Question: I have VS2015 installed, and previously had VS2017 installed on this machine. Adding an extension on VS2017 seemed to completely break my install, so I figured the next thing to do would be to reinstall VS2017.
Oh how I wish I didn't.
The installer has been failing with "The package manifest failed signature validation" I've tried following steps:
- <URL>- Deleting VS15 registry keys- Installing VS certificates manually- Potentially more.
When running the installer, I am presented with:
<URL>
prior to even selecting a product to install.
When attempting to follow "offline installer" steps at <URL>
On the step where I run:
'''
vs_community.exe --layout e:s2017offline --lang en-US
'''
I am presented with (eventually) a console window:
<URL>
The log files for the installation.
dd_setup_*.log:
'''
[0df4:000c][2017-05-24T08:37:22] Setup Engine v1.10.101, Microsoft Windows NT 10.0.10586.0
[0df4:000c][2017-05-24T08:37:22] Command line: "C:\Program Files (x86)\Microsoft Visual Studio\Installer
esourcespp\ServiceHub\Hosts\Microsoft.ServiceHub.Host.CLRs_installerservice.exe" desktopClr$C94B8CFE-E3FD-4BAF-A941-2866DBB566FE 18a10ed3a2b52a1e605bf4679dbe1364
[0df4:000c][2017-05-24T08:37:24] ManifestVerifier verification: Exception has been thrown by the target of an invocation. Stack: at System.RuntimeMethodHandle.InvokeMethod(Object target, Object[] arguments, Signature sig, Boolean constructor)
at System.Reflection.RuntimeConstructorInfo.Invoke(BindingFlags invokeAttr, Binder binder, Object[] parameters, CultureInfo culture)
at System.Security.Cryptography.CryptoConfig.CreateFromName(String name, Object[] args)
at Microsoft.VisualStudio.Setup.Security.ManifestMethods.CalculateHashValue(String dataBlob, String hashMethod)
at Microsoft.VisualStudio.Setup.Security.ManifestVerifier.CheckSign(ManifestDoc manifestDoc, Signature signature, String layoutCertPath)
at Microsoft.VisualStudio.Setup.Security.ManifestVerifier.Verify(FileStream fileStream, String path, String layoutCertPath)
[0df4:000c][2017-05-24T08:37:24] ManifestVerifier Result: Exception
'''
dd_client_*.log
'''
2017-05-24T08:37:01 : Verbose : Visual Studio Installer (1.10.30637.0 : update2) ["C:\Program Files (x86)\Microsoft Visual Studio\Installer\vs_installershell.exe","/finalizeInstall","install","--in","C:\ProgramData\Microsoft\VisualStudio\Packages\_bootstrapper\vs_setup_bootstrapper.json","--locale","en-US","--activityId","78239d59-bc71-44e1-b8c6-e67d586fbba5","--campaign","<PHONE>.<PHONE>"]
2017-05-24T08:37:02 : Verbose : Creating VS Telemetry Survey
2017-05-24T08:37:03 : Verbose : Received the application ready notification
2017-05-24T08:37:03 : Verbose : Starting ServiceHub Experimentation client.
2017-05-24T08:37:09 : Verbose : Calling ExperimentationProviderService.Initialize()
2017-05-24T08:37:09 : Verbose : ServiceHub Experimentation client started.
2017-05-24T08:37:09 : Verbose : ExperimentsIpcRpcService listening to ipc channel: ExperimentsProxy
2017-05-24T08:37:09 : Verbose : Experiments Ipc Service started.
2017-05-24T08:37:09 : Verbose : Telemetry Session ID: 2b7ca8c1-aa76-4fe1-81eb-36936b1e32d7
2017-05-24T08:37:09 : Verbose : Connected to Hub Controller's client watch 'net.pipe://1140e3f8da9d1a14f42763f0648c14f4'
2017-05-24T08:37:09 : Verbose : ServiceHubExperimentationClient.setSharedProperty(name, value) called,
[name: VS.ABExp.Flights] [value: lazytoolboxinit;fwlargebuffer;refactoring;spmoretempsbtn1;c32bca7948ab42c;tn-none-15b;vswlaunchbcf]
2017-05-24T08:37:10 : Verbose : Calling ExperimentationProviderService.IsFlightEnabledAsync(flightId). [flightId: VSWLaunchBanner]
2017-05-24T08:37:10 : Verbose : ServiceHubExperimentationClient.postEvent(name, properties) called.
[name: VS/ABExp/FlightRequest] [properties: {"VS.ABExp.Flight":"vswlaunchbanner","VS.ABExp.Result":"False"}]
2017-05-24T08:37:10 : Verbose : Resolved ExperimentationProviderService.IsFlightEnabledAsync(flightId).
[flightId: VSWLaunchBanner] [result: false]
2017-05-24T08:37:11 : Verbose : Getting installed product summaries. [installerId: SetupEngine]
2017-05-24T08:37:11 : Verbose : Starting the installed products provider service.
2017-05-24T08:37:11 : Verbose : Starting the products provider service.
2017-05-24T08:37:11 : Verbose : Getting product summaries. [installerId: SetupEngine]
2017-05-24T08:37:11 : Verbose : Starting the installer service.
2017-05-24T08:37:11 : Verbose : Calling SetupEngine.Installer.Initialize. [locale: en-US]
2017-05-24T08:37:11 : Verbose : SetupEngine.Installer.Initialize succeeded. [locale: en-US]
2017-05-24T08:37:11 : Verbose : Started the installer service.
2017-05-24T08:37:11 : Verbose : Calling SetupEngine.Installer.IsElevated.
2017-05-24T08:37:11 : Verbose : SetupEngine.Installer.IsElevated succeeded.
2017-05-24T08:37:22 : Verbose : Started the products provider service.
2017-05-24T08:37:22 : Verbose : Started the installed products provider service.
2017-05-24T08:37:22 : Verbose : Getting product. [installerId: SetupEngine, productId: Microsoft.VisualStudio.Product.Professional].
2017-05-24T08:37:24 : Error : Failed to get product. [installerId: SetupEngine, productId: Microsoft.VisualStudio.Product.Professional, error: The installer manifest failed signature validation. at at Microsoft.VisualStudio.Setup.Engine.Load(String path, Boolean skipVerify)
at Microsoft.VisualStudio.Setup.Engine.Load(Uri manifestUri, Uri channelUri, Uri installChannelUri, CancellationToken token, Boolean skipVerify)
at Microsoft.VisualStudio.Setup.Engine.Load(ChannelNode'1 channelProduct, CancellationToken token, Boolean skipVerify)
at Microsoft.VisualStudio.Setup.ProductInstaller.CreateEngine(IEngineFactory engineFactory, IServiceProvider engineServiceProvider, IProgressReporter progressReporter, IMessageBus messageBus, IRestartManager restartManager, String instanceId, ChannelNode'1 channelProductSummary)
at Microsoft.VisualStudio.Setup.ProductInstaller.GetEngine()
at Microsoft.VisualStudio.Setup.ProductInstaller..ctor(ILogger logger, String language, LocalizedResourceFallback languageFallback, IEngineFactory engineFactory, IRestartManager restartManager, IInstance instance, ChannelNode'1 channelProductSummary, VersionBundle latestVersion, IServiceProvider setupServiceProvider)
at Microsoft.VisualStudio.Setup.ProductInstallerFactory.Create(ChannelNode'1 channelProductSummary, IInstance instance, VersionBundle latestVersion)
at Microsoft.VisualStudio.Setup.ProductInstallerCache.GetInstaller(String installerId, Func'2 func)
at Microsoft.VisualStudio.Setup.ProductsProviderService.GetProduct(String channelId, String productId)]
2017-05-24T08:38:09 : Verbose : Closing installer. Return code: 0.
2017-05-24T08:38:09 : Verbose : [ProductsProviderImpl]: Rpc connection was closed.
2017-05-24T08:38:09 : Verbose : [InstalledProductsProviderImpl]: Rpc connection was closed.
2017-05-24T08:38:09 : Verbose : [InstallerImpl]: Rpc connection was closed.
'''
I'm not sure what else to try, Microsoft live support did not offer anything new that I hadn't already tried in the above links.
Has anyone else experienced this and know how to help?
Oh, and I forgot to mention, the installer seems to be in such an unusable state, that I cannot sign in to report an issue. Additionally, the developercommunity.visualstudio.com website seems to have problems logging me in with my microsoft account as well.
[
<URL>
<URL>
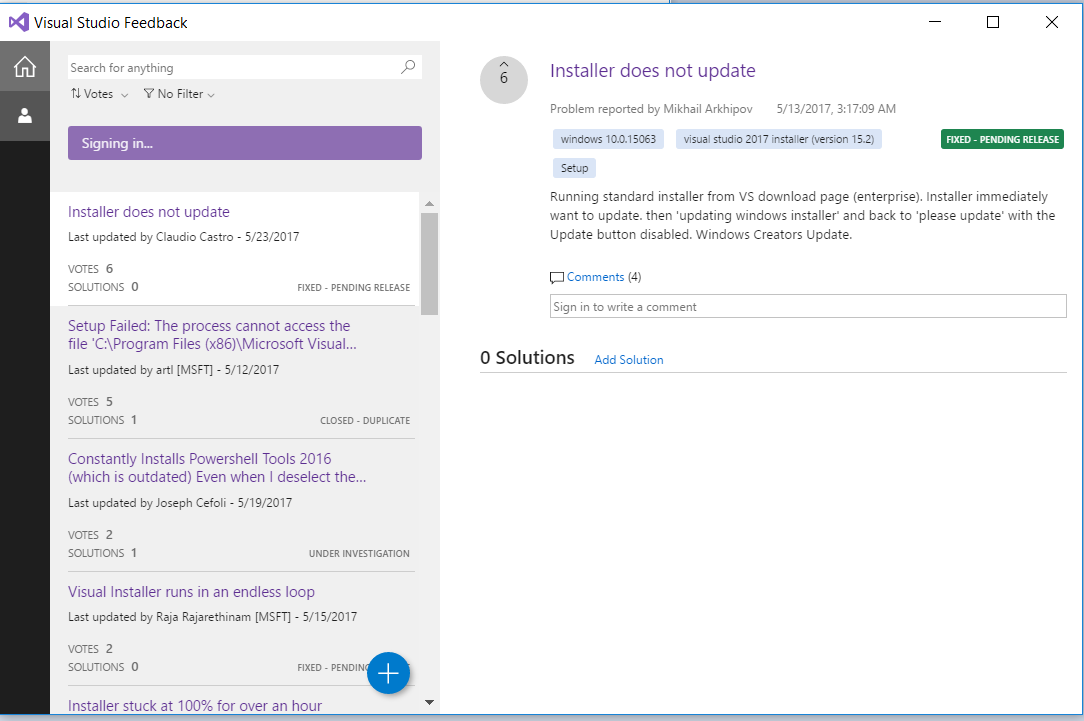
Answer: From: <URL>
> I found that setting by running gpedit.msc, then Computer Configuration -> Windows Settings -> Security Settings -> Local Policies -> Security Options -> System cryptography: Use FIPS compliant algorithms for encryption, hashing, and signing
Basically turn off "Use FIPS compliant algorithms for encryption, hashing, and signing." fixed the issue.
I don't know how this worked before, as I've never turned off this GP setting. Unless it's either a new setting for our GP, or MS is no longer using a FIPS compliant algorithm for... etc...